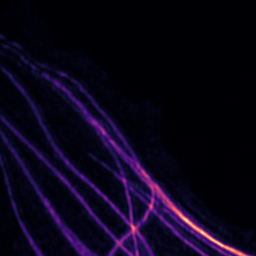
Label: Super-resolution Microtubules image